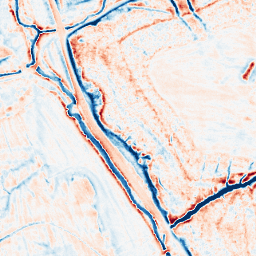
Category: edge_preserving
Decomposition family: anisotropic_diffusion
Decomposition parameters: iterations: 50
kappa: 50
gamma: 0.1
Upsampling method: sinc_blackman
Upsampling parameters: scale: 4
kernel_size: 8
Upsampling scale: 4